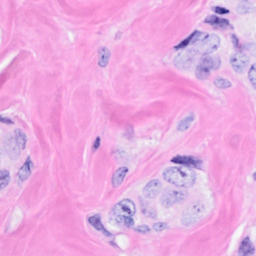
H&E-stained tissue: Breast